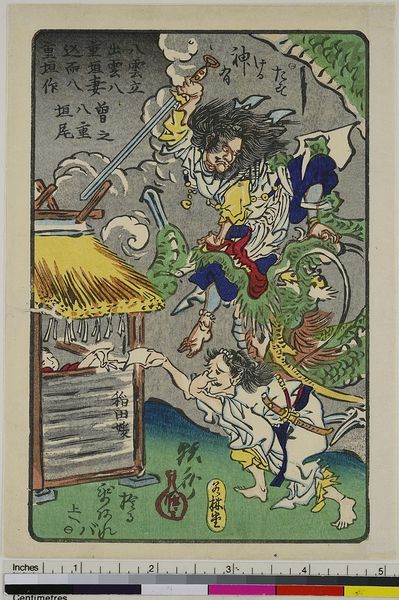
Titel: Sprichwort: Es gibt Götter, die einen im Stich lassen, und Götter, die einen retten, aus der Serie: Einhundert Bilder von Kyosai
Künstler: Kawanabe Ky&#x14D;sai
Standort: Hamburg
Institution: Museum für Kunst und Gewerbe Hamburg
Schlagwörter: mann, wolken, frau, gras, alt, hütte, kostüm, holzschnitt, japan, formen, graphik, japanisch, schriftzeichen, zettel, strohdach, gewitterwolken, druck, druckgraphik, druckgrafik, schwert, waffen, china, zeit, schauspieler, farbholzschnitt, drachentöter, sprichwort, edo, reproduktionen, druckerzeugnisse, verhaltens, sprichwörter, geheime botschaft